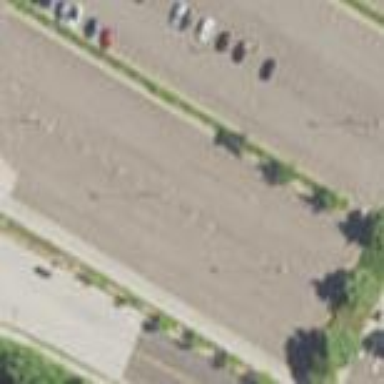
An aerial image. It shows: Parking area with surface parking facilities and park and ride service available.